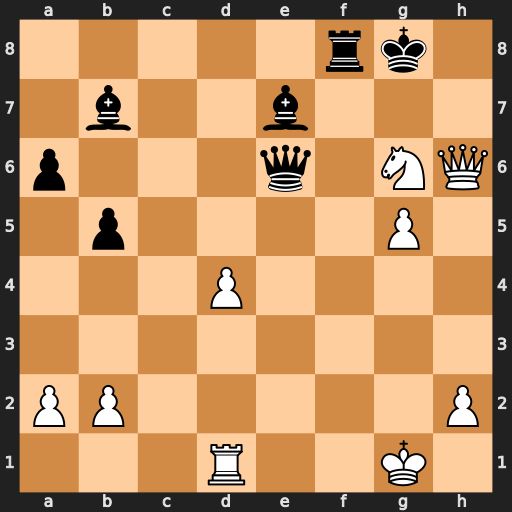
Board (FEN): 5rk1/1b2b3/p3q1NQ/1p4P1/3P4/8/PP5P/3R2K1
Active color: w
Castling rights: -
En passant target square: -
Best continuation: Qh8+ Kf7 Rf1+ Ke8 Rxf8+ Bxf8 Qxf8+